Question:
I'm trying to create a trigger which should not allow the insert for those journey_dates which are less than the current date.
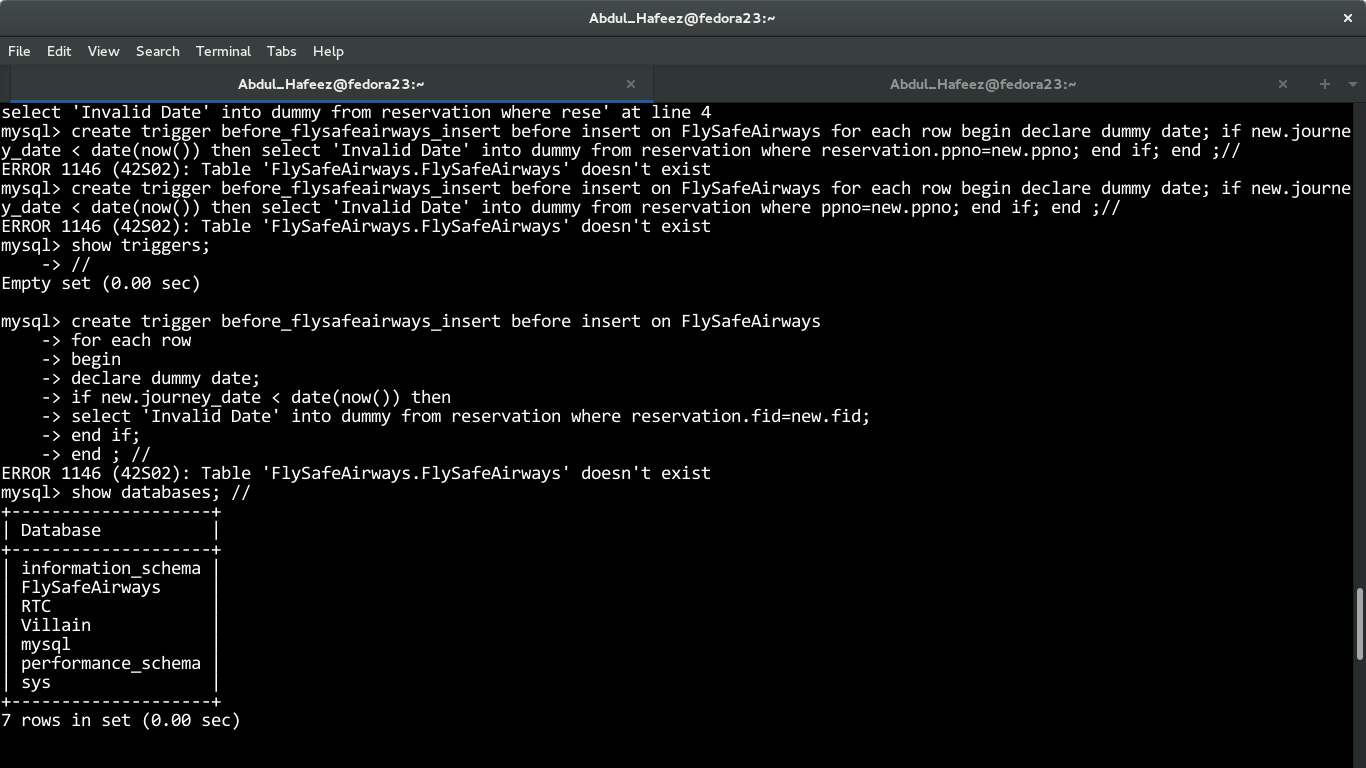
Answer: There is a difference between table and schema/database for most RDB.
You seem to use FlySafeAirways as database name, not the table name.
Figure out what is your table name. If that is 'reservation', then you should use 'FlySafeAirways.reservation' instead of just 'FlySafeAirways'.